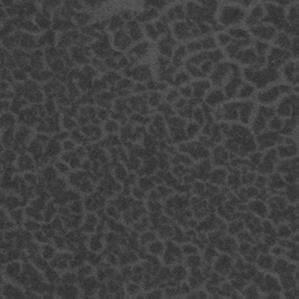
Label: frost